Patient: sex M, age 74
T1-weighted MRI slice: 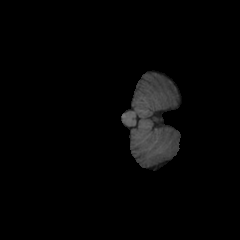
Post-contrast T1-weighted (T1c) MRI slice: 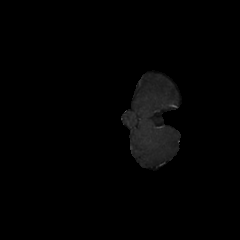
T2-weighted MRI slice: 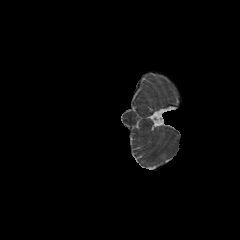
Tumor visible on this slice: no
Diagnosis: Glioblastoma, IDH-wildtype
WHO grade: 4